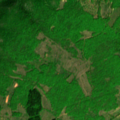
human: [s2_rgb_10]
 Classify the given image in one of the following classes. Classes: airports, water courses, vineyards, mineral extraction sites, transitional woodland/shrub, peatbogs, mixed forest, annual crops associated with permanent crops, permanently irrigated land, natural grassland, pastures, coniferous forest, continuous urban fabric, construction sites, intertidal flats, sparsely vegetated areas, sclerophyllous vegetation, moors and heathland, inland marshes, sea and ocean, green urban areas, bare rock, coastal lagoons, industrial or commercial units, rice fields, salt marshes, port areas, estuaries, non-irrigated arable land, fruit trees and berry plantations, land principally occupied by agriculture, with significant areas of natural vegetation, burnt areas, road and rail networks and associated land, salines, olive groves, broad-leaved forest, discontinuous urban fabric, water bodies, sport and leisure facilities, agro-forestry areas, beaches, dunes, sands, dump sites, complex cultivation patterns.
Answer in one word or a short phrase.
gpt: complex cultivation patterns, land principally occupied by agriculture, with significant areas of natural vegetation, broad-leaved forest